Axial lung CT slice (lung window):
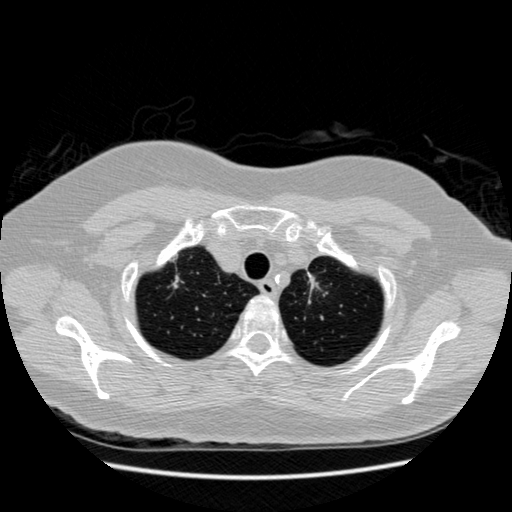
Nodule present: no